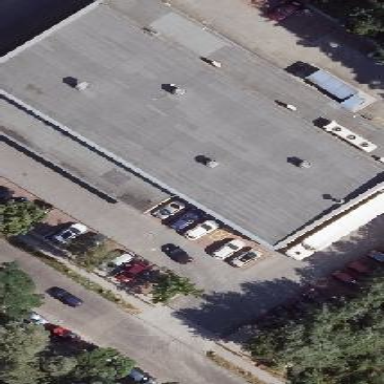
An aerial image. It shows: Flat-roofed retail building housing supermarket.